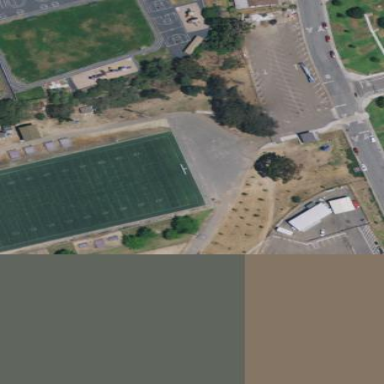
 providing leisure land for sports activities."